Current action and preconditions to check: trajectory_clear

Your task: For each precondition in the list above, predict whether it will hold at this action.

Consider the current scene as observed from the mobile robot's camera, and analyze the predicted future states of all dynamic agents (e.g., people, animals, vehicles, or any moving entities) within the NEXT SECOND.

IMPORTANT: Only answer "very likely" if you are absolutely certain—based on strong, clear evidence—that a dynamic agent will violate the precondition in the predicted future state. Do NOT answer "very likely" for unlikely, ambiguous, or low-probability risks.

Ask yourself for each precondition: Is there a high probability, with clear and convincing evidence, that the predicted future states of any dynamic agent will interfere with the predicted future state of the currently executing action within the NEXT SECOND, causing that precondition to fail?

Assess the risk level based on these predictions. Use "likely" or "very likely" if motions create a clear risk of interference.

Use "neutral" or "improbable" if agents are nearby but their predicted paths are clearly diverging or non-conflicting.

Failure Risk Categories: "very improbable", "improbable", "neutral", "likely", "very likely"

Answer Format: Output ONLY the probability_of_failure value from these categories: "very improbable", "improbable", "neutral", "likely", "very likely"

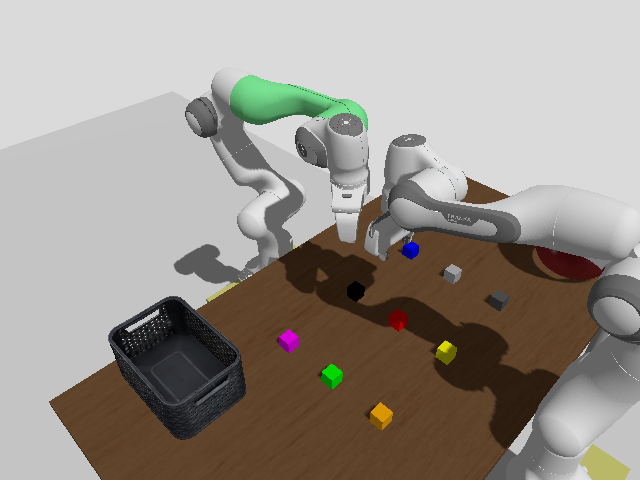

Answer: very likely